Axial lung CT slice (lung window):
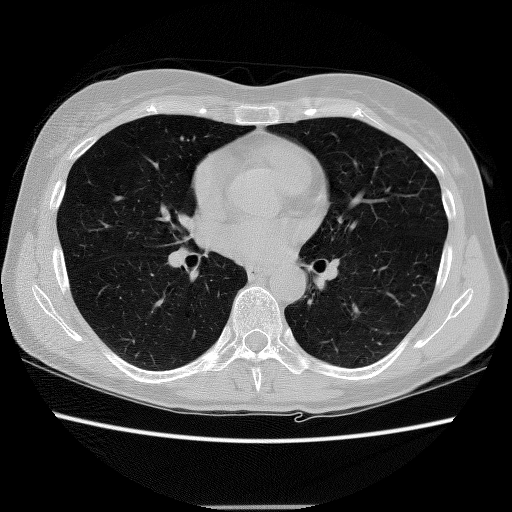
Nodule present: no